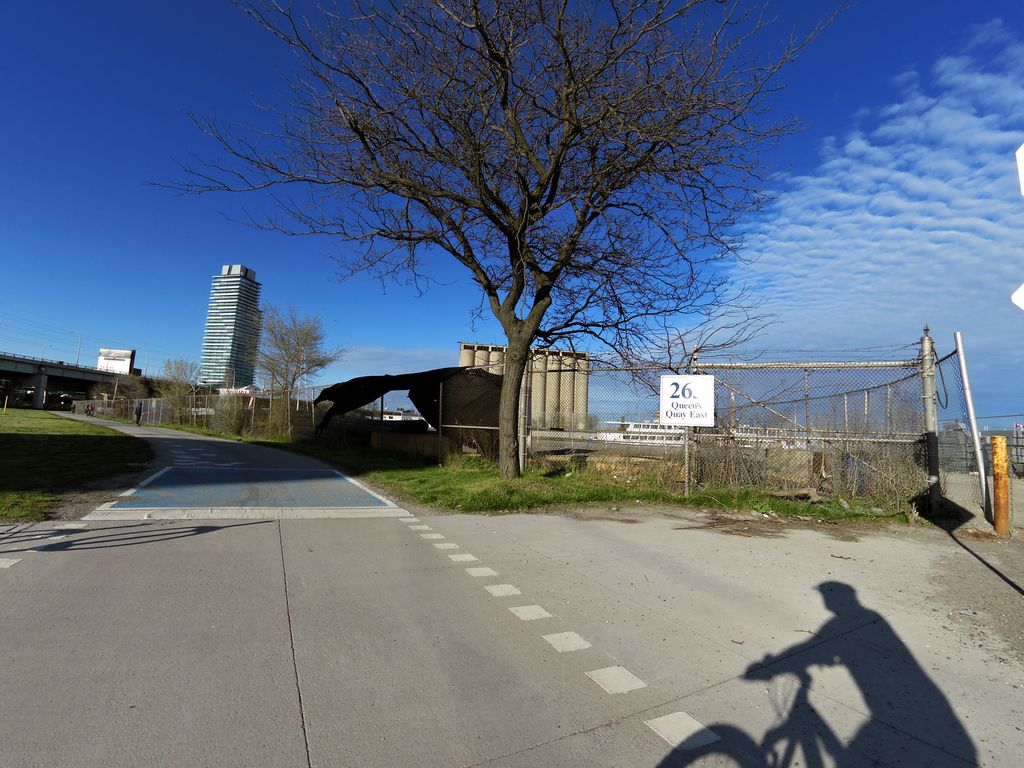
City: toronto